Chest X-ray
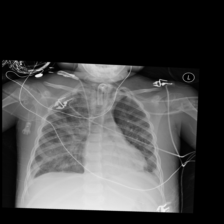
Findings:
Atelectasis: negative
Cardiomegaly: negative
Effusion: positive
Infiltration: negative
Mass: negative
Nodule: negative
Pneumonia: negative
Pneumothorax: negative
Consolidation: positive
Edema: negative
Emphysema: negative
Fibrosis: negative
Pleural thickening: negative
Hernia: negative